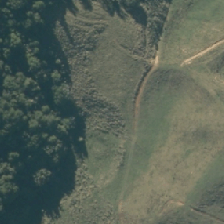
Land cover: grose_broom